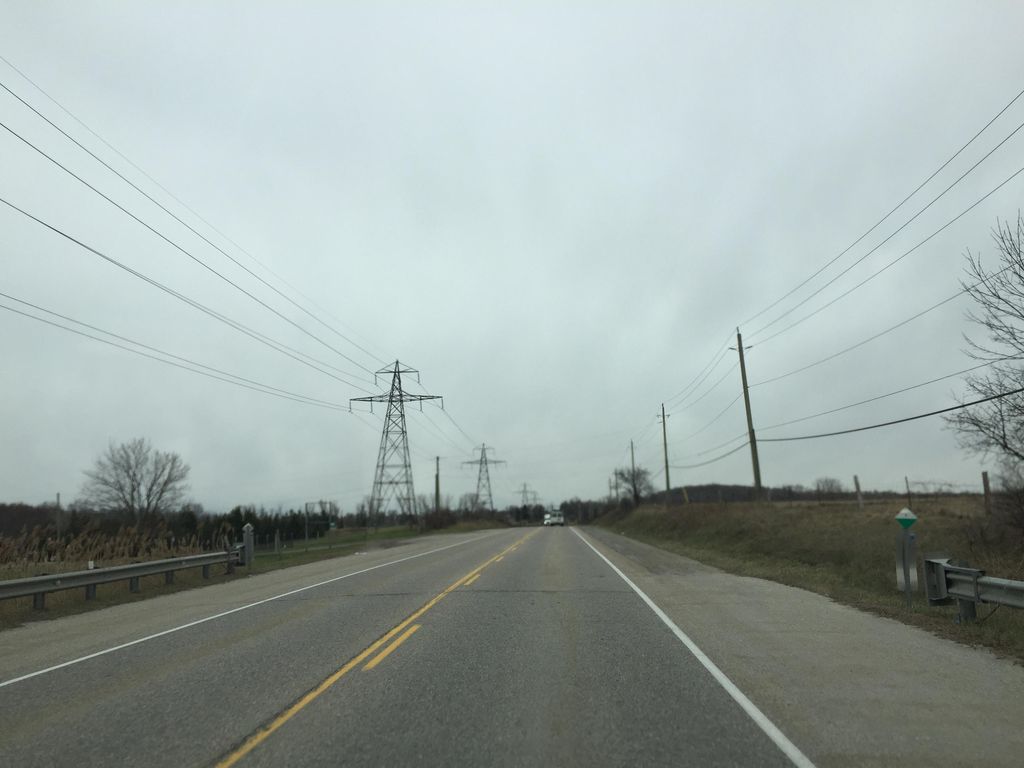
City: kitchener-waterloo